Field crop: maize
Growth stage: 2
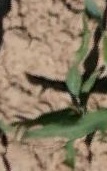
Species: maize